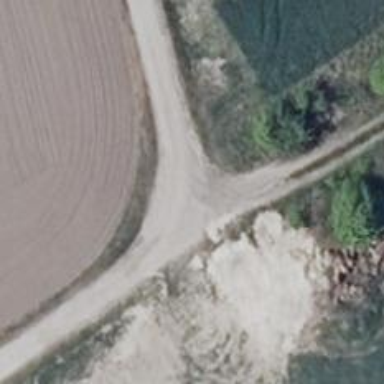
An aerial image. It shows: Track road with grade3 tracktype.